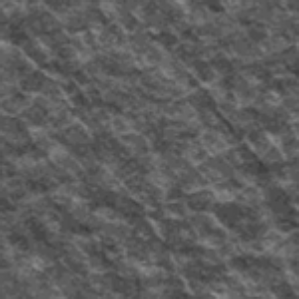
Label: frost